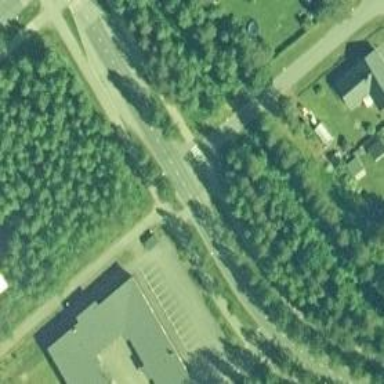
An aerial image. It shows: Marked road crossing.